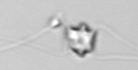
Label: Chaetoceros_didymus